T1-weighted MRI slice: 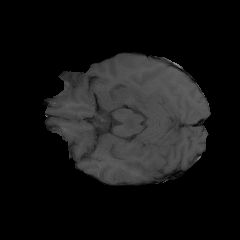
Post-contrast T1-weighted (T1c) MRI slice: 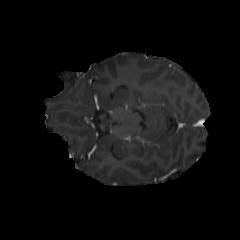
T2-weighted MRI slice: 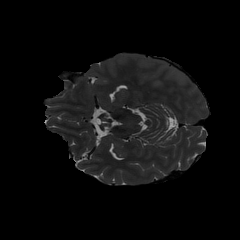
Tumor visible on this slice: yes